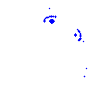
Particle: electron